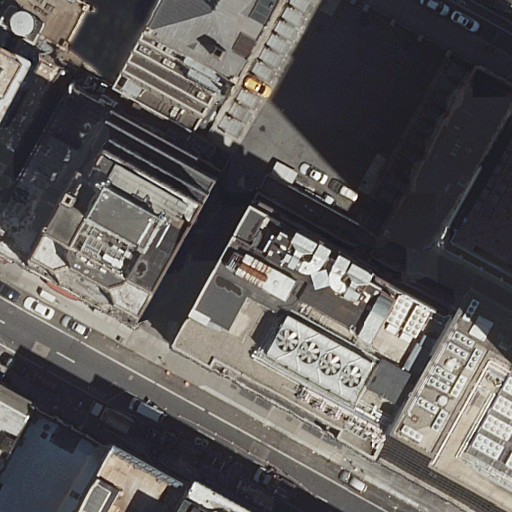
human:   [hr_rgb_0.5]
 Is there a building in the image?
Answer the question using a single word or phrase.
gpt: yes

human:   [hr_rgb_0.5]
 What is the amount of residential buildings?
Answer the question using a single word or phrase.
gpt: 16

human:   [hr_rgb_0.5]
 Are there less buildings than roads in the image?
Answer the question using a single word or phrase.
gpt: no

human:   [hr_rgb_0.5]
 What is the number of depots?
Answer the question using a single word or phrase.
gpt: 0

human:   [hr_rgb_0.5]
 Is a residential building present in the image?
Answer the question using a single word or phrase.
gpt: yes

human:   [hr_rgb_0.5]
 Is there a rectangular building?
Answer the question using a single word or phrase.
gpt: yes

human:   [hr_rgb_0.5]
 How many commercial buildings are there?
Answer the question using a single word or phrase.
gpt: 0

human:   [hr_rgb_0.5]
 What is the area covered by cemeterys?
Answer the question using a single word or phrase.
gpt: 0m2

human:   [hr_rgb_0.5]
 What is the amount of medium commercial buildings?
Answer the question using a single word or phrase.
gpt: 0

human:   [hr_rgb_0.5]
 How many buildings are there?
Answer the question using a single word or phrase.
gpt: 16

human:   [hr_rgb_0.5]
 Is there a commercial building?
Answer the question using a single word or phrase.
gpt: no

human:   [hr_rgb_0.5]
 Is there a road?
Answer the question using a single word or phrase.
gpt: yes

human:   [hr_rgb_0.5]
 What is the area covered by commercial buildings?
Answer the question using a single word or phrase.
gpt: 0m2

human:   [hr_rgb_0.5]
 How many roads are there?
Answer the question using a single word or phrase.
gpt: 2

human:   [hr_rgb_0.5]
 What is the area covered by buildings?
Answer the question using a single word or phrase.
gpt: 7494m2

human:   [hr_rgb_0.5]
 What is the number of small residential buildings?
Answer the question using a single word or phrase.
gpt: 5

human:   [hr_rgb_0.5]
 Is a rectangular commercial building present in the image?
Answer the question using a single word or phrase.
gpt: no

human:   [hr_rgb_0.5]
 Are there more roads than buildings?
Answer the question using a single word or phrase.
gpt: no

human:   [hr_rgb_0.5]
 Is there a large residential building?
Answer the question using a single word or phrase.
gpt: yes

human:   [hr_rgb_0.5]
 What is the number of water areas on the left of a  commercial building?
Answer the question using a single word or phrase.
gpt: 0

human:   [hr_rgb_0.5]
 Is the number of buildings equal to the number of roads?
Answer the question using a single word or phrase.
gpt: no

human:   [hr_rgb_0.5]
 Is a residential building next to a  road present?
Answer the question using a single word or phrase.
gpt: yes

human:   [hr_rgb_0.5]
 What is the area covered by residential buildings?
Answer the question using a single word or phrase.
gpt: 7494m2

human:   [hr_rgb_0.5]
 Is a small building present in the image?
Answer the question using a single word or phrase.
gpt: yes

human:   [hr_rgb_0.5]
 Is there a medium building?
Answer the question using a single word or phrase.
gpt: yes

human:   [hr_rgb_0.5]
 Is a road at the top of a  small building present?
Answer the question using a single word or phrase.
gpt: yes

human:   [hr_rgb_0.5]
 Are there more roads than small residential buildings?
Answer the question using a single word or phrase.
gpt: no

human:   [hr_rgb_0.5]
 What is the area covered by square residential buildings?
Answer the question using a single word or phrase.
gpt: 0m2

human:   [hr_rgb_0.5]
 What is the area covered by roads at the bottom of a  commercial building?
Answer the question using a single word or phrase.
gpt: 0m2

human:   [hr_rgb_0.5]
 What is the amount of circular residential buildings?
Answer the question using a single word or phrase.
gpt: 0

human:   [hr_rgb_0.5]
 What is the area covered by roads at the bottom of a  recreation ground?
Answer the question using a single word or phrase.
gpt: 0m2

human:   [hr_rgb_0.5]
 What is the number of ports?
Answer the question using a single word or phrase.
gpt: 0

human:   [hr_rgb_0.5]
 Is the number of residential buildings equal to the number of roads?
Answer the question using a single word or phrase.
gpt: no

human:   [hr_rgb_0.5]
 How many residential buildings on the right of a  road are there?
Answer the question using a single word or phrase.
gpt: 6

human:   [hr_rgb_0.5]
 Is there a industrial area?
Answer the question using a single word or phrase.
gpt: no

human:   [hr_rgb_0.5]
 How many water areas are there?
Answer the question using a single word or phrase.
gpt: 0

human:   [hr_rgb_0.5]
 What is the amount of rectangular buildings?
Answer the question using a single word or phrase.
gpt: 12

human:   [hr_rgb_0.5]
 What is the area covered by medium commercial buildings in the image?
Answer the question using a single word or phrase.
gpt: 0m2

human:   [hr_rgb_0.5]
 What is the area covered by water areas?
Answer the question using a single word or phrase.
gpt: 0m2

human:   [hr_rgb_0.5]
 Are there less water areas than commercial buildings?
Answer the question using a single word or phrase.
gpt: no

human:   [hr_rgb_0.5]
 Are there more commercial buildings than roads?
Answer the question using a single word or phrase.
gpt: no

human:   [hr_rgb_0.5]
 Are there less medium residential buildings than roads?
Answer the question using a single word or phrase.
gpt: no

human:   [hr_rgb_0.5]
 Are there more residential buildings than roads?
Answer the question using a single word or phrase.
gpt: yes

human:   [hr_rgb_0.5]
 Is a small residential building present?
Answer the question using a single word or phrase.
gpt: yes

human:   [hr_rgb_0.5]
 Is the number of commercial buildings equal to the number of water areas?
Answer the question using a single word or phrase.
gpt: yes

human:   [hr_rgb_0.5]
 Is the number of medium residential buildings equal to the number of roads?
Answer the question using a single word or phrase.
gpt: no

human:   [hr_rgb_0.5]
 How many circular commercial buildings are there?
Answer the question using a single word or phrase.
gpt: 0

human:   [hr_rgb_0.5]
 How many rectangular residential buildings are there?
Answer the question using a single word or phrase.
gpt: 12

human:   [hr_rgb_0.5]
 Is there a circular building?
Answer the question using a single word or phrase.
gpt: no

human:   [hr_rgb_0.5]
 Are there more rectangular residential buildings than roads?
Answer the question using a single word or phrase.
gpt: yes

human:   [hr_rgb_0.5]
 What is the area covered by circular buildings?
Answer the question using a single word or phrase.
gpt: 0m2

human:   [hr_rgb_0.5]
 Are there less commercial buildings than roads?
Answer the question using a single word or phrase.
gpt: yes

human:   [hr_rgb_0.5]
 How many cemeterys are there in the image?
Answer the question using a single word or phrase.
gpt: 0

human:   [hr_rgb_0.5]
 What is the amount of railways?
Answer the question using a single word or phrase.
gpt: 0

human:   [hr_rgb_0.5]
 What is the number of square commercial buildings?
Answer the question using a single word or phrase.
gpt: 0

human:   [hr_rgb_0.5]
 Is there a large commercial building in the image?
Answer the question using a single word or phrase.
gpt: no

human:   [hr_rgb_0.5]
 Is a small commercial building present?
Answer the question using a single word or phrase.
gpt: no

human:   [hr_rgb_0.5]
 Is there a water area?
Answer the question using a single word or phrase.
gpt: no

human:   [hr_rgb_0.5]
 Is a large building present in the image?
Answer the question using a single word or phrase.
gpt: yes

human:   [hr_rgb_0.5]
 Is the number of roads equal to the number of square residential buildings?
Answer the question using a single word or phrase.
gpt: no

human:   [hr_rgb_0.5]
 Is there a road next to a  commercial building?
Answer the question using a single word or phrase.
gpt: no

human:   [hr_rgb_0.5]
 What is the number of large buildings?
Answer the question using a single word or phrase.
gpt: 5

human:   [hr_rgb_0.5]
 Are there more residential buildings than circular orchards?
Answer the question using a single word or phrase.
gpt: yes

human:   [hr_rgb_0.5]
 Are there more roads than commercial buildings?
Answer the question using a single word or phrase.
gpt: yes